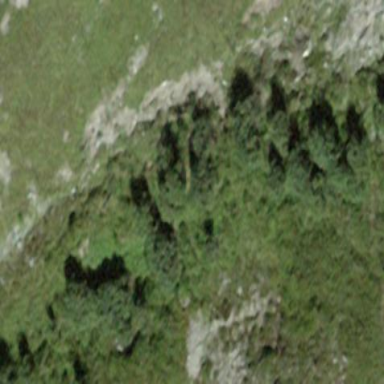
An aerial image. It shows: Area covered in scrub vegetation.